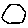
Label: hexagon